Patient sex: M
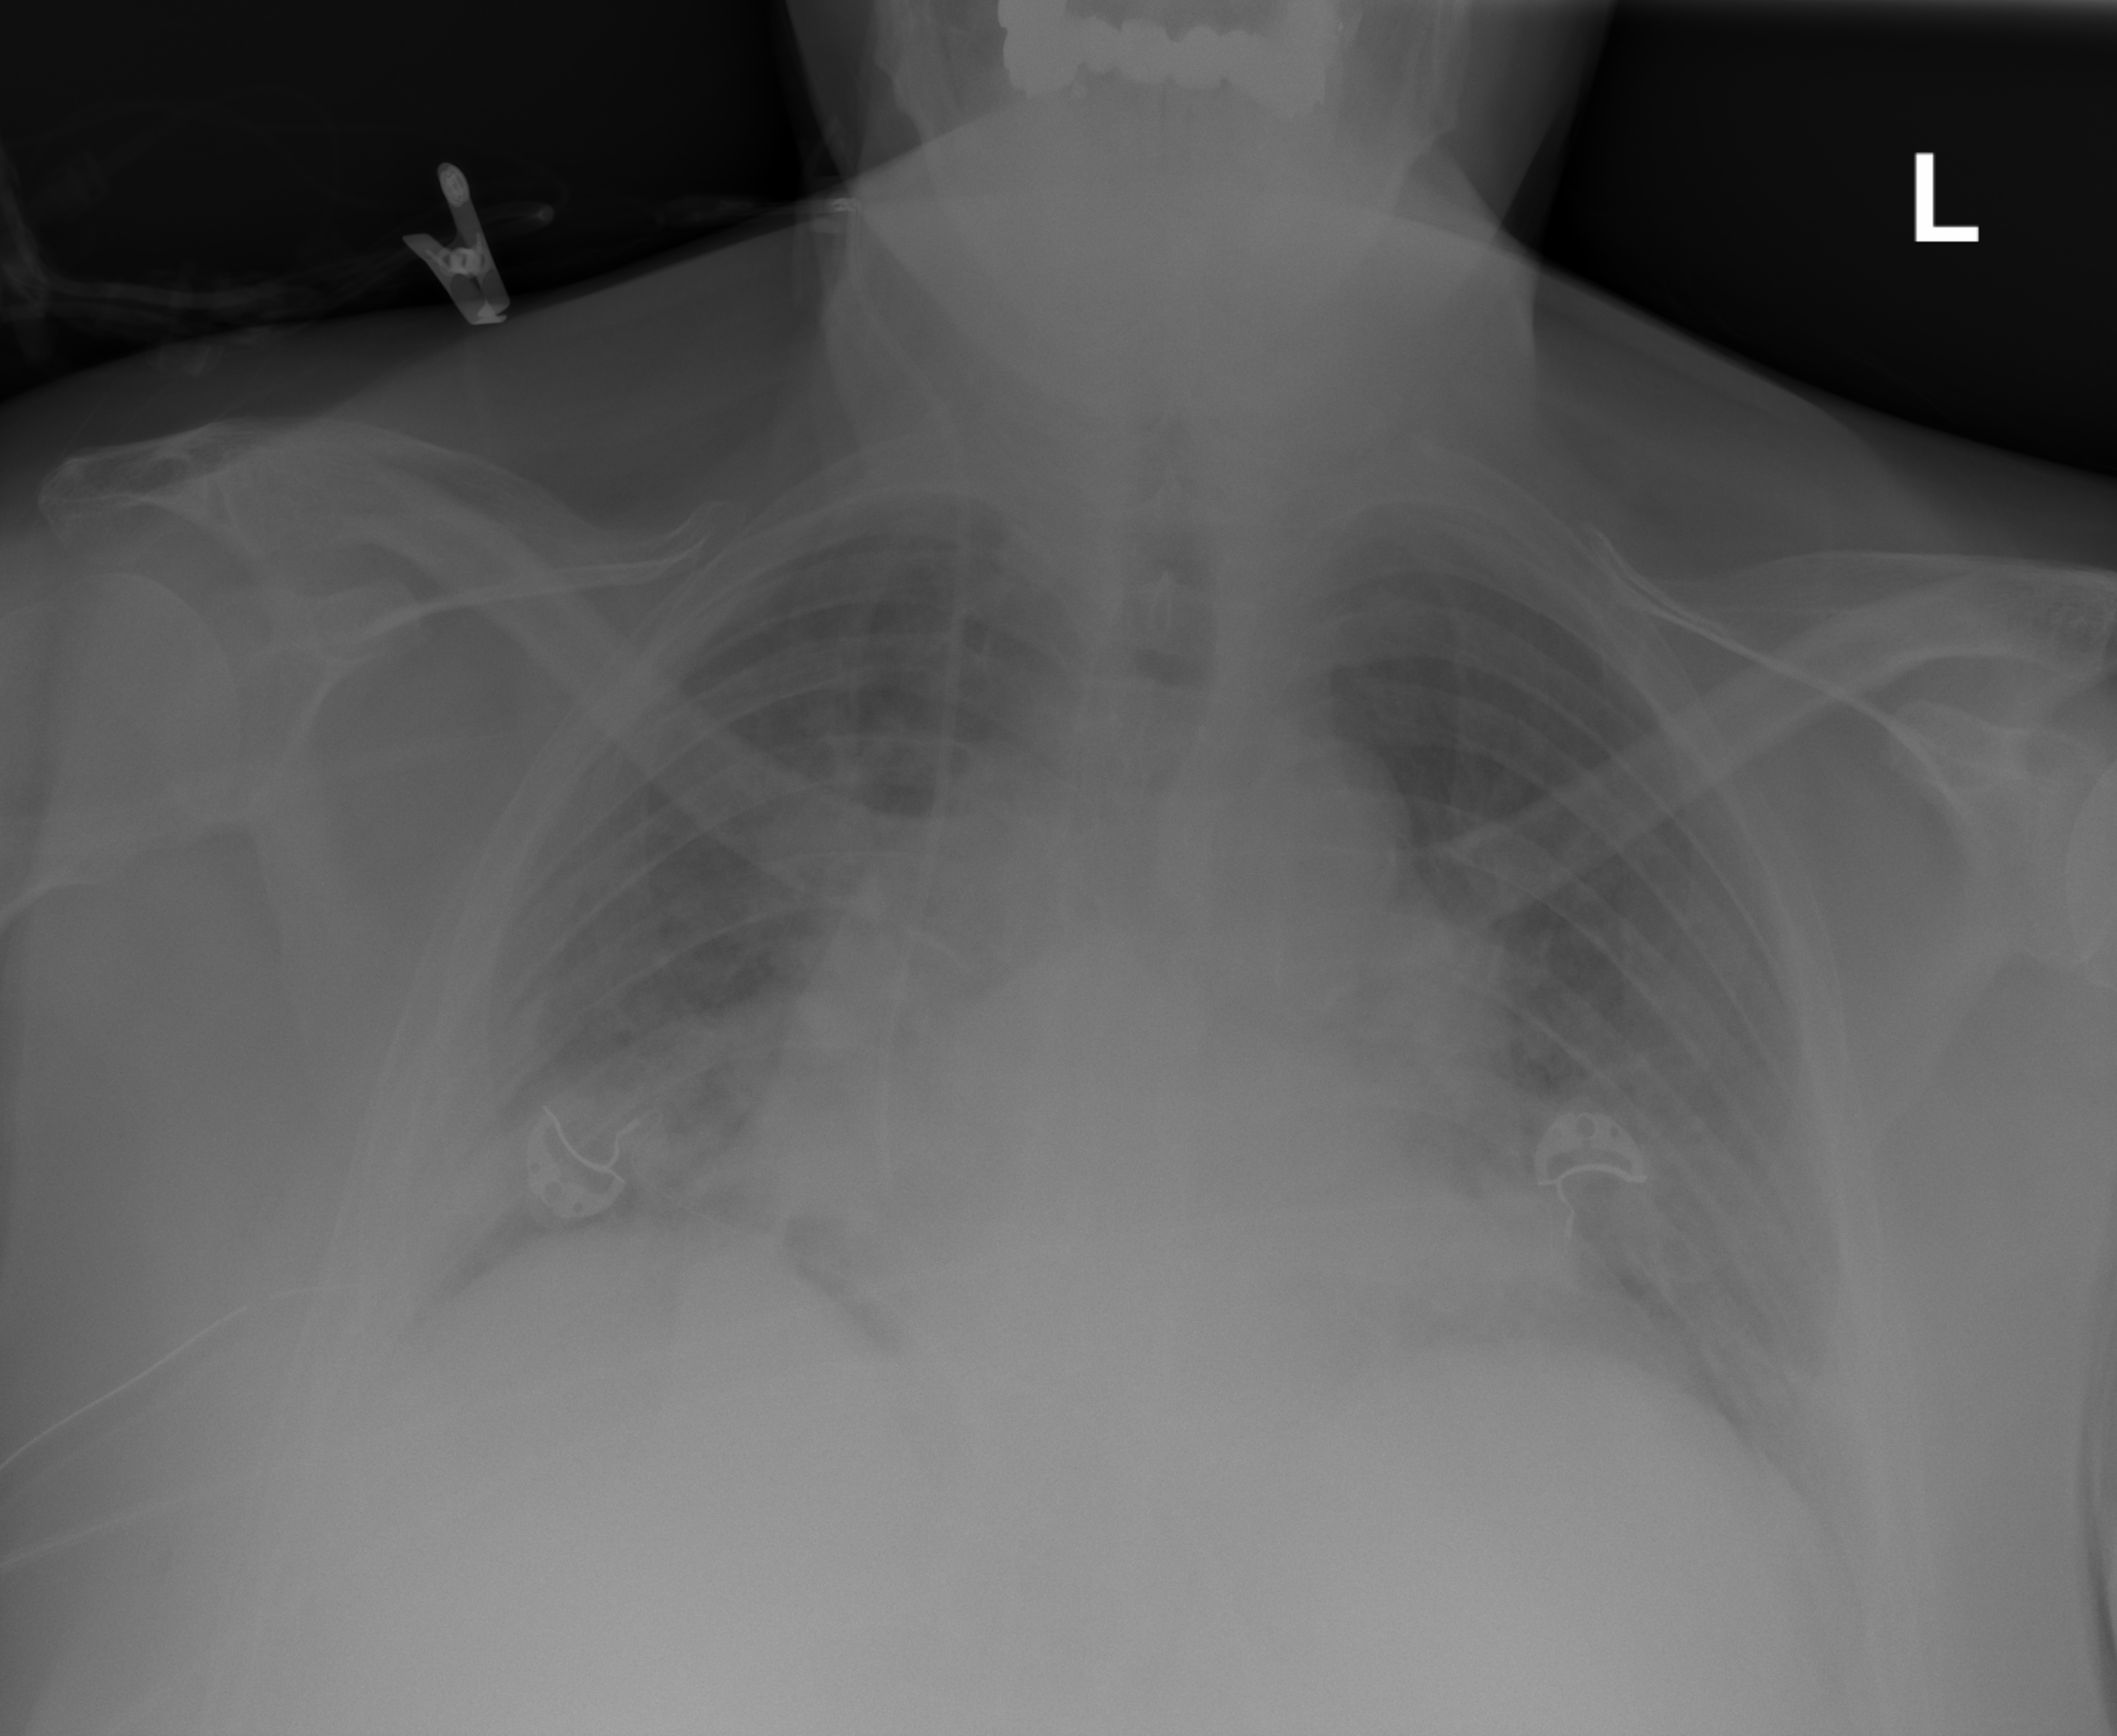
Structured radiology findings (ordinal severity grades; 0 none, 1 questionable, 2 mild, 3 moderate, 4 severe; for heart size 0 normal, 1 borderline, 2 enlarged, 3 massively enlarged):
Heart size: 3
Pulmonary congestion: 3
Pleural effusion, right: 2
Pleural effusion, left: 0
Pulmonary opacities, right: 2
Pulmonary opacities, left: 2
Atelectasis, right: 3
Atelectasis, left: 2